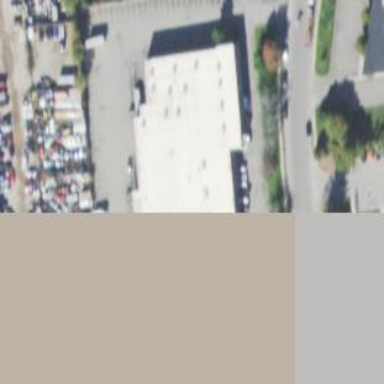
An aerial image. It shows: Commercial building.